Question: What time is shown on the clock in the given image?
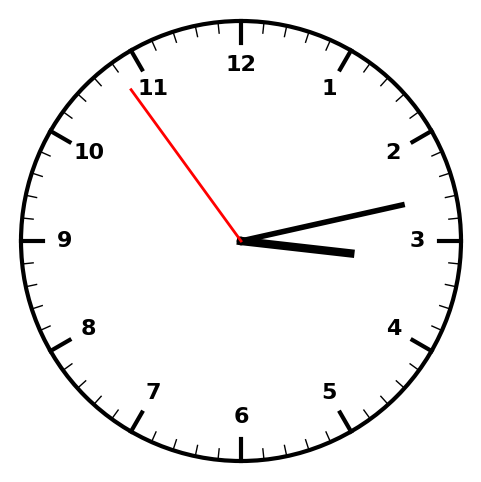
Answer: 03:12:54